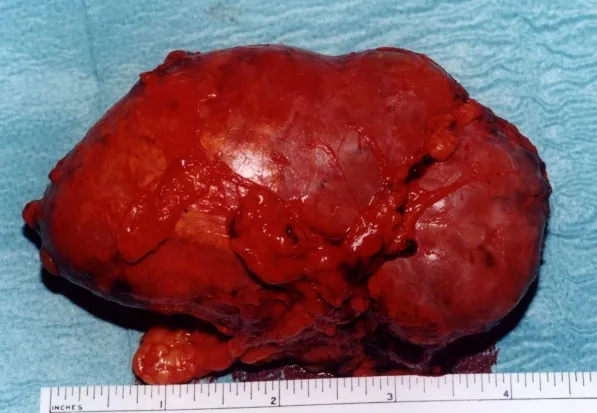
The resected adrenal mass was 11.5 cm by 7.5 cm in size.
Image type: medical_photograph (other_medical_photograph)